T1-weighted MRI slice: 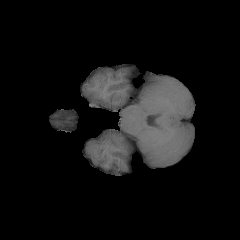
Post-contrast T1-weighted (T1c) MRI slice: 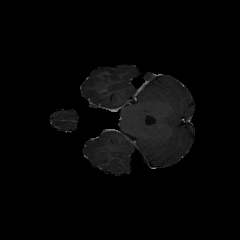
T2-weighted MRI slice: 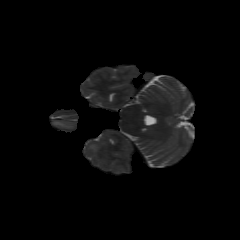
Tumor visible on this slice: yes